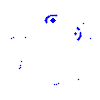
Particle: electron